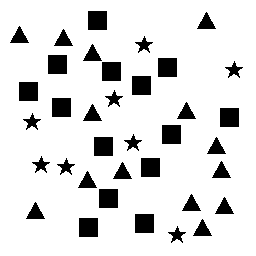
Squares: 14
Triangles: 14
Stars: 8
Total shapes: 36